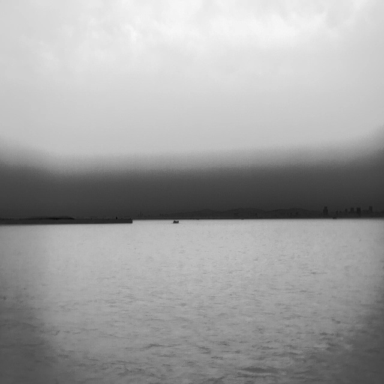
There are two bulk_carriers in the infrared image.